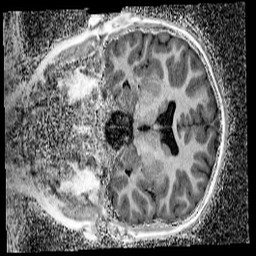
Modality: UNIT1_denoised
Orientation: coronal
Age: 9
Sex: male
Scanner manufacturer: siemens
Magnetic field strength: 3 T
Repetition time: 4 s
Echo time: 0.00299 s